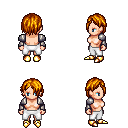
a pixel art fantasy rpg character, female body template, human, light skin, steel arm armor, white pants, dark blonde bangs hairstyle, gold boots, four views (front, back, left, right), 2x2 character sprite sheet, small pixel art, hard edges, no anti-aliasing